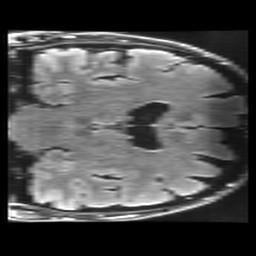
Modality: FLAIR
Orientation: coronal
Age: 63
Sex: male
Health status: healthy
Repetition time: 12 s
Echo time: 0.09782 s